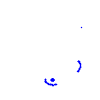
Particle: kaon